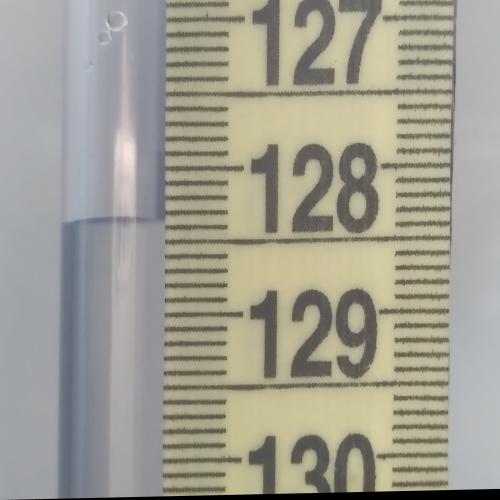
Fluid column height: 128.4 cm